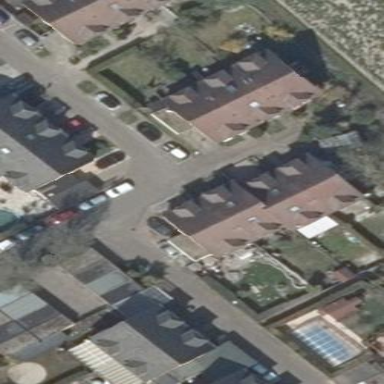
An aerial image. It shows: Terrace building.